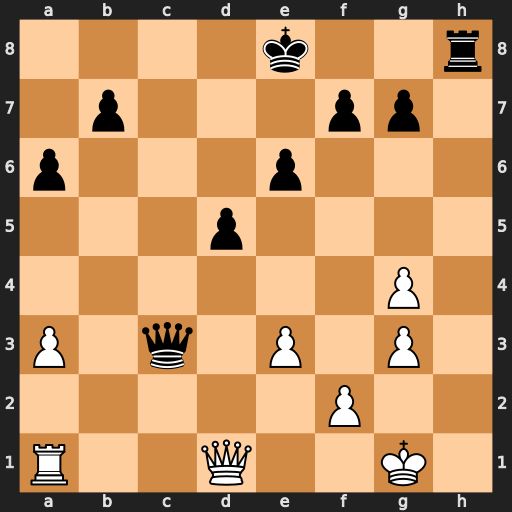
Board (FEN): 4k2r/1p3pp1/p3p3/3p4/6P1/P1q1P1P1/5P2/R2Q2K1
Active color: w
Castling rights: k
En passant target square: -
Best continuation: Rc1 Qxc1 Qxc1